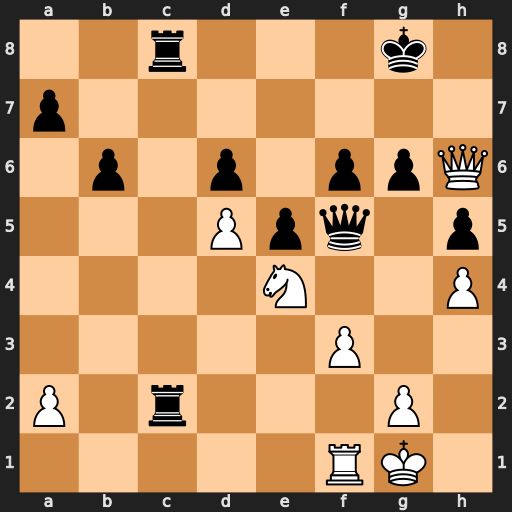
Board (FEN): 2r3k1/p7/1p1p1ppQ/3Ppq1p/4N2P/5P2/P1r3P1/5RK1
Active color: w
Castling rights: -
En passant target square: -
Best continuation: Nxd6 Qd3 Ne4